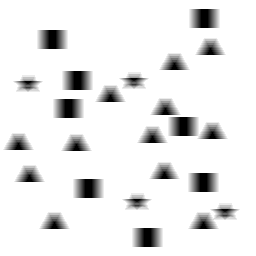
Squares: 8
Triangles: 12
Stars: 4
Total shapes: 24